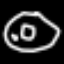
Label: donut